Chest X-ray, PA view. Patient: 81 years old, sex F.
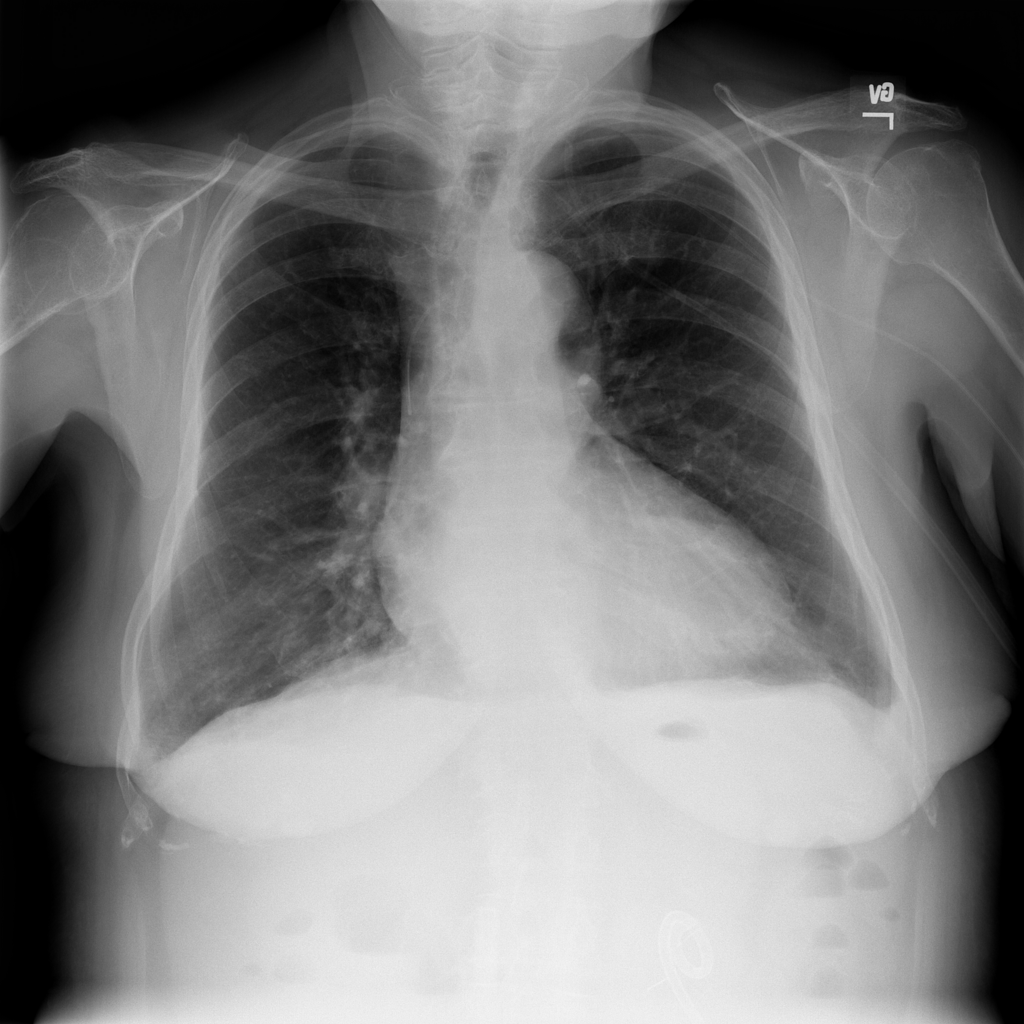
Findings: No Finding